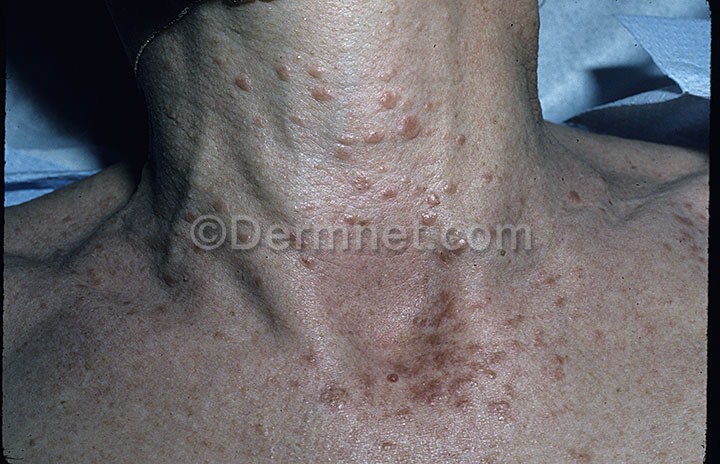
Disease: Seborrheic Keratoses and other Benign Tumors